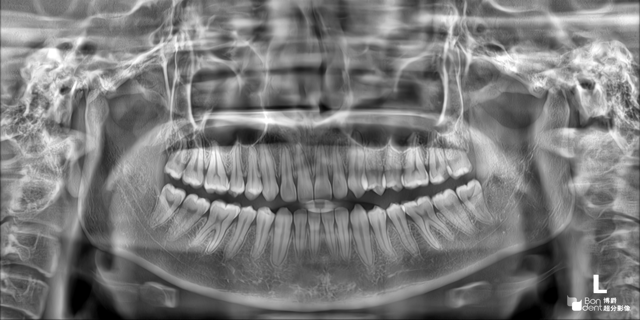
adult